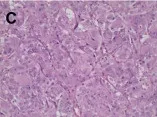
Patient 3.
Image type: pathology (h&e)